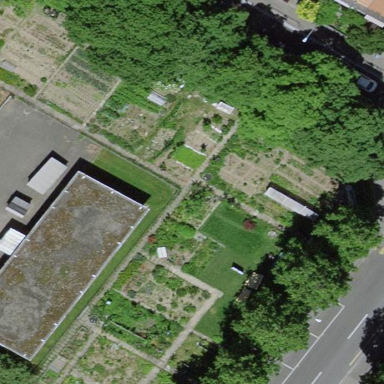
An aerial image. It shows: Allotments area.